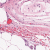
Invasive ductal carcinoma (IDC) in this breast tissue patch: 0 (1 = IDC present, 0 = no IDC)